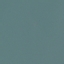
Label: SeaLake